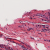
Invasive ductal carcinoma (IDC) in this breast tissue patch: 0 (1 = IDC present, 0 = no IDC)